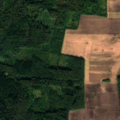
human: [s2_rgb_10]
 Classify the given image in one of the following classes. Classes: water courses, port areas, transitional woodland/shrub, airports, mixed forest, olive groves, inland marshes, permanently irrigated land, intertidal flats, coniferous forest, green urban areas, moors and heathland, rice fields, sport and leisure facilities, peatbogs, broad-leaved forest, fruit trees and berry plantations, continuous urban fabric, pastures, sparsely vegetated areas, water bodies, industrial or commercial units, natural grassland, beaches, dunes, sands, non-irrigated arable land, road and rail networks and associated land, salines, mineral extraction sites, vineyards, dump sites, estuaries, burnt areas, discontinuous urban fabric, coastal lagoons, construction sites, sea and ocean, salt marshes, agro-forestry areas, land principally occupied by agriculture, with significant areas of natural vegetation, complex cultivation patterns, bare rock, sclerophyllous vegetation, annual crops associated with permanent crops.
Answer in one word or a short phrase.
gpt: non-irrigated arable land, broad-leaved forest, mixed forest